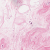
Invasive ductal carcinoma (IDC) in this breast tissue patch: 0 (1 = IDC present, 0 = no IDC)